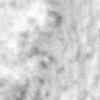
Label: no_change